Question: I have the following simple code to simulate cat hunting:
'''
import java.util.Arrays;
import java.util.LinkedList;
public class HuntigSaeson {
int hunger = 4;
int level = 3;
LinkedList<String> cats = new LinkedList<String>(Arrays.asList(
"1.Ginger",
"3.Porkchops",
"2.Muffin",
"2.Max",
"1.Carrot",
"2.Puffy",
"1.Fatty"
));
void hunt() {
Integer catLevel = null;
do {
if (catLevel != null)
rest();
catLevel = new Integer(findCat().split("\.")[0]);
huntCat(catLevel);
if (hunger > 5) throw new RuntimeException("x_x");
} while (hunger > 0);
System.out.println("^_^");
}
void rest() { hunger += 1; }
String findCat() {
hunger += 1;
String c = cats.pop();
System.out.println("found " + c);
return c;
}
private void huntCat(int catLevel) {
hunger += 1;
if (catLevel < level) {
System.out.println("chomp chomp chomp");
hunger -= 4;
}
}
public static void main(String[] args) { new HuntigSaeson().hunt(); }
}
'''
It produces this output:
'''
found 1.Ginger
chomp chomp chomp
found 3.Porkchops
found 2.Muffin
chomp chomp chomp
found 2.Max
chomp chomp chomp
found 1.Carrot
chomp chomp chomp
found 2.Puffy
chomp chomp chomp
found 1.Fatty
chomp chomp chomp
^_^
'''
The intent of the null comparison line is that I don't want to rest before hunting the first cat. Netbeans highlights the line, saying I should remove it.

So I do, by changing
'''
if (catLevel != null)
rest();
'''
to
'''
rest();
'''
But now I die:
'''
found 1.Ginger
chomp chomp chomp
found 3.Porkchops
Exception in thread "main" java.lang.RuntimeException: x_x
at HuntigSaeson.hunt(HuntigSaeson.java:24)
at HuntigSaeson.main(HuntigSaeson.java:46)
'''
Why? How can I fix this?
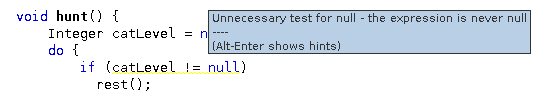
Answer: ## Why does my application break when I remove the null check?
The first thing to note is this: .
By removing the 'null' check around 'rest();' you changing the flow of the first run of your 'do while' loop. Importantly, you are allowing 'rest()' to be called. The net effect of this is that 'hunger' is now larger than it normally would be had you left the 'null' check in place.
What's now happening is this:
- 'hunger = 4, level = 3'- 'rest()''hunger''5'- 'findCat()''hunger''6''"1.Ginger"'- 'huntCat(1)''hunger''7'- '1 < 3''catLevel < level''true''hunger''4''3'- 'hunger''5'- 'hunger = 3, level = 3'- 'rest()''hunger''4'- 'findCat()''hunger''5''"3.Porkchops"'- 'huntCat(3)''hunger''6'- '3 < 3''catLevel < level''false''hunger'- 'hunger''5''RuntimeException("x_x")'
## How can I fix this?
Well, given that the Netbeans warning is wrong (because 'catLevel' 'null' in the first iteration), the simplest solution is just to reinstate your 'null' check and ignore the warning.
, you can disable the warning by clicking the lightbulb next to the warning on the left side, browsing the menus, and choosing "Disable warning". Though personally I would rather put up with one aggravating yellow underline if it lead to better quality code in the long run.
Alternatively, increase 'level' to '4', or decrease 'hunger' to '3', or change your 'if' statement to check if 'hunger > 6' instead.